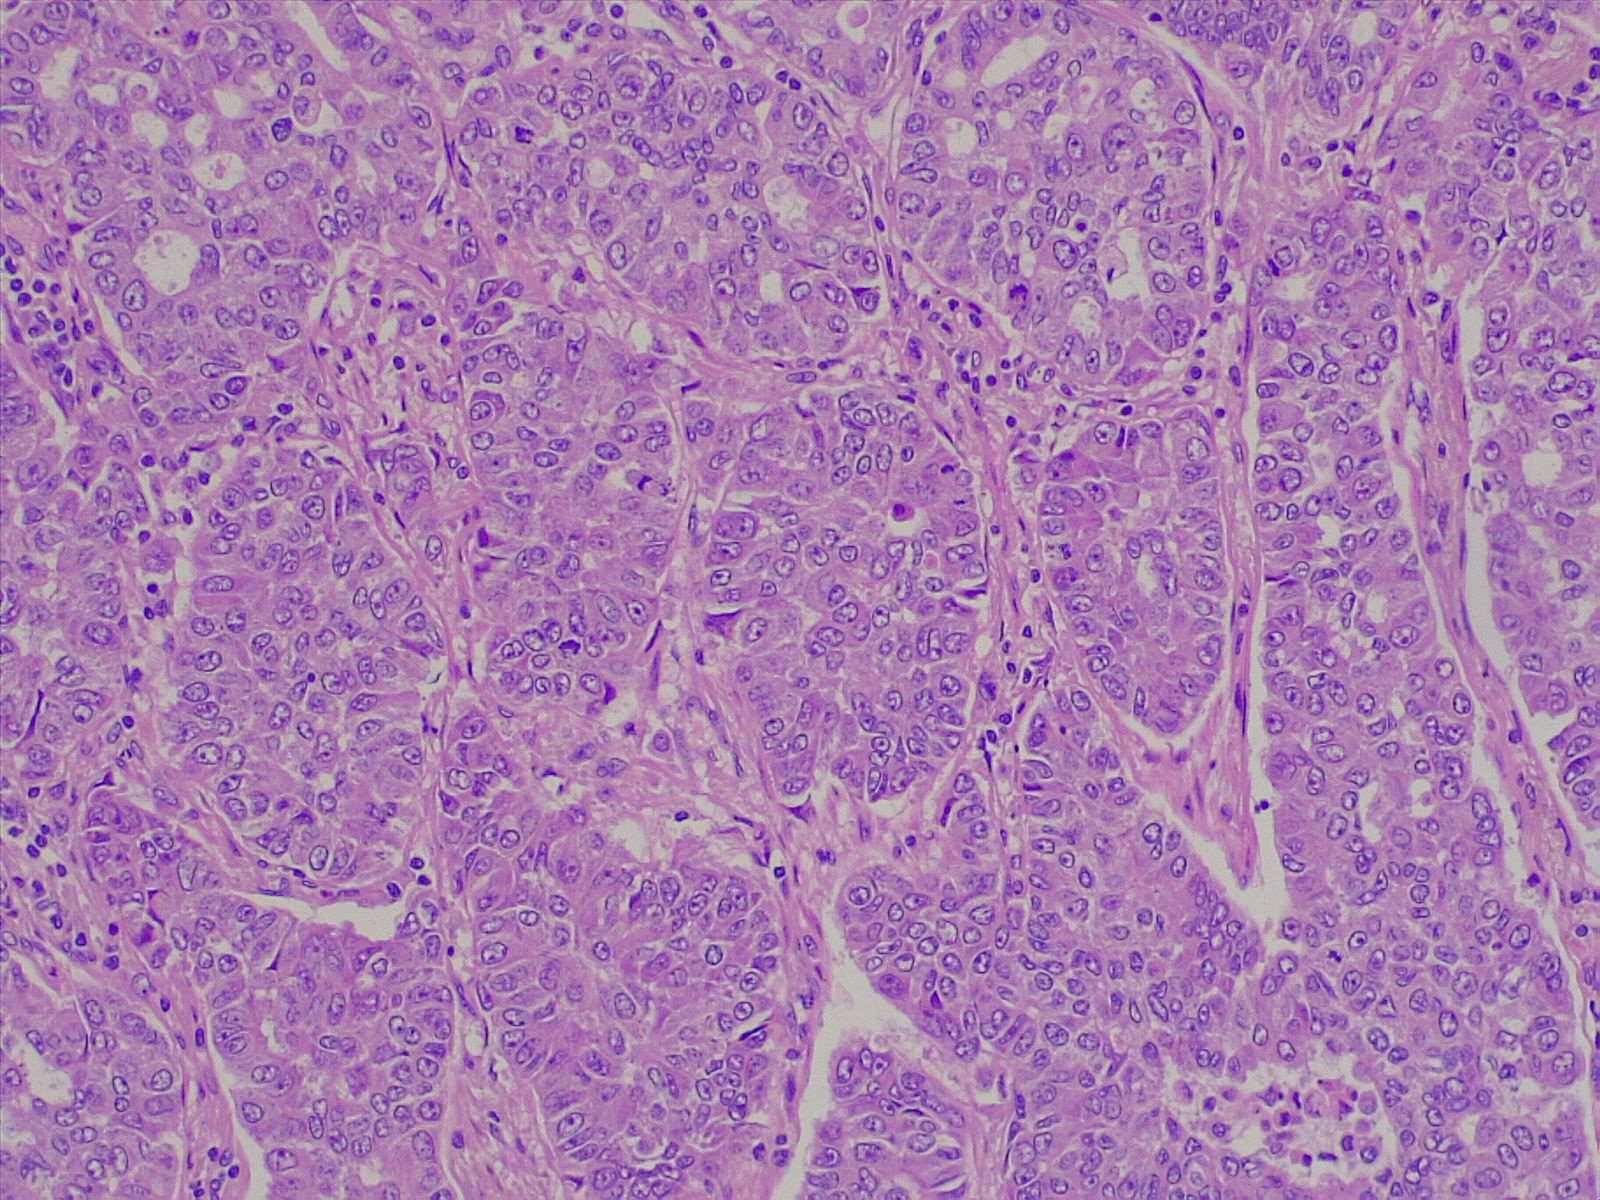
Label: lung adenocarcinoma, moderately differentiated